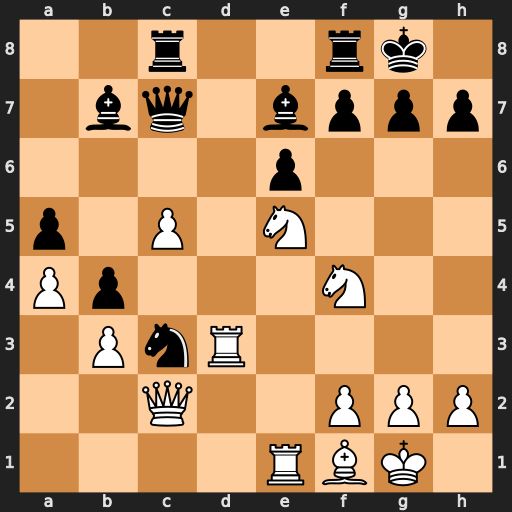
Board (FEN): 2r2rk1/1bq1bppp/4p3/p1P1N3/Pp3N2/1PnR4/2Q2PPP/4RBK1
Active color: w
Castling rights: -
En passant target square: -
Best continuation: Rd7 Qxd7 Nxd7